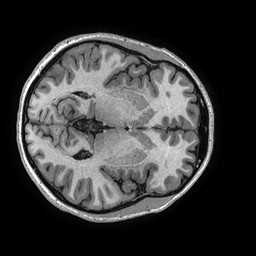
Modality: T1w
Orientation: axial
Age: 33
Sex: female
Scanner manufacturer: ge
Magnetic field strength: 3 T
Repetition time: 0.006952 s
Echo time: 0.00292 s